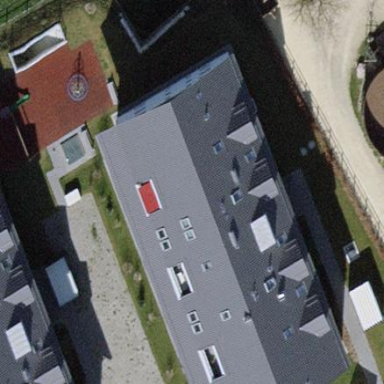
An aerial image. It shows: Grey pitched roof atop apartments.